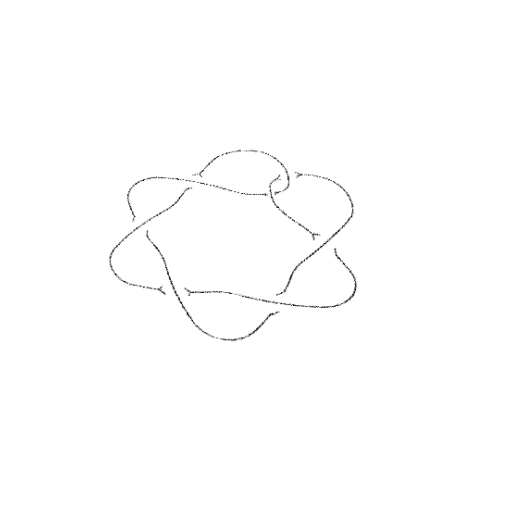
Crossing number: 7